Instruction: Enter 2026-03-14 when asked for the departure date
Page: home
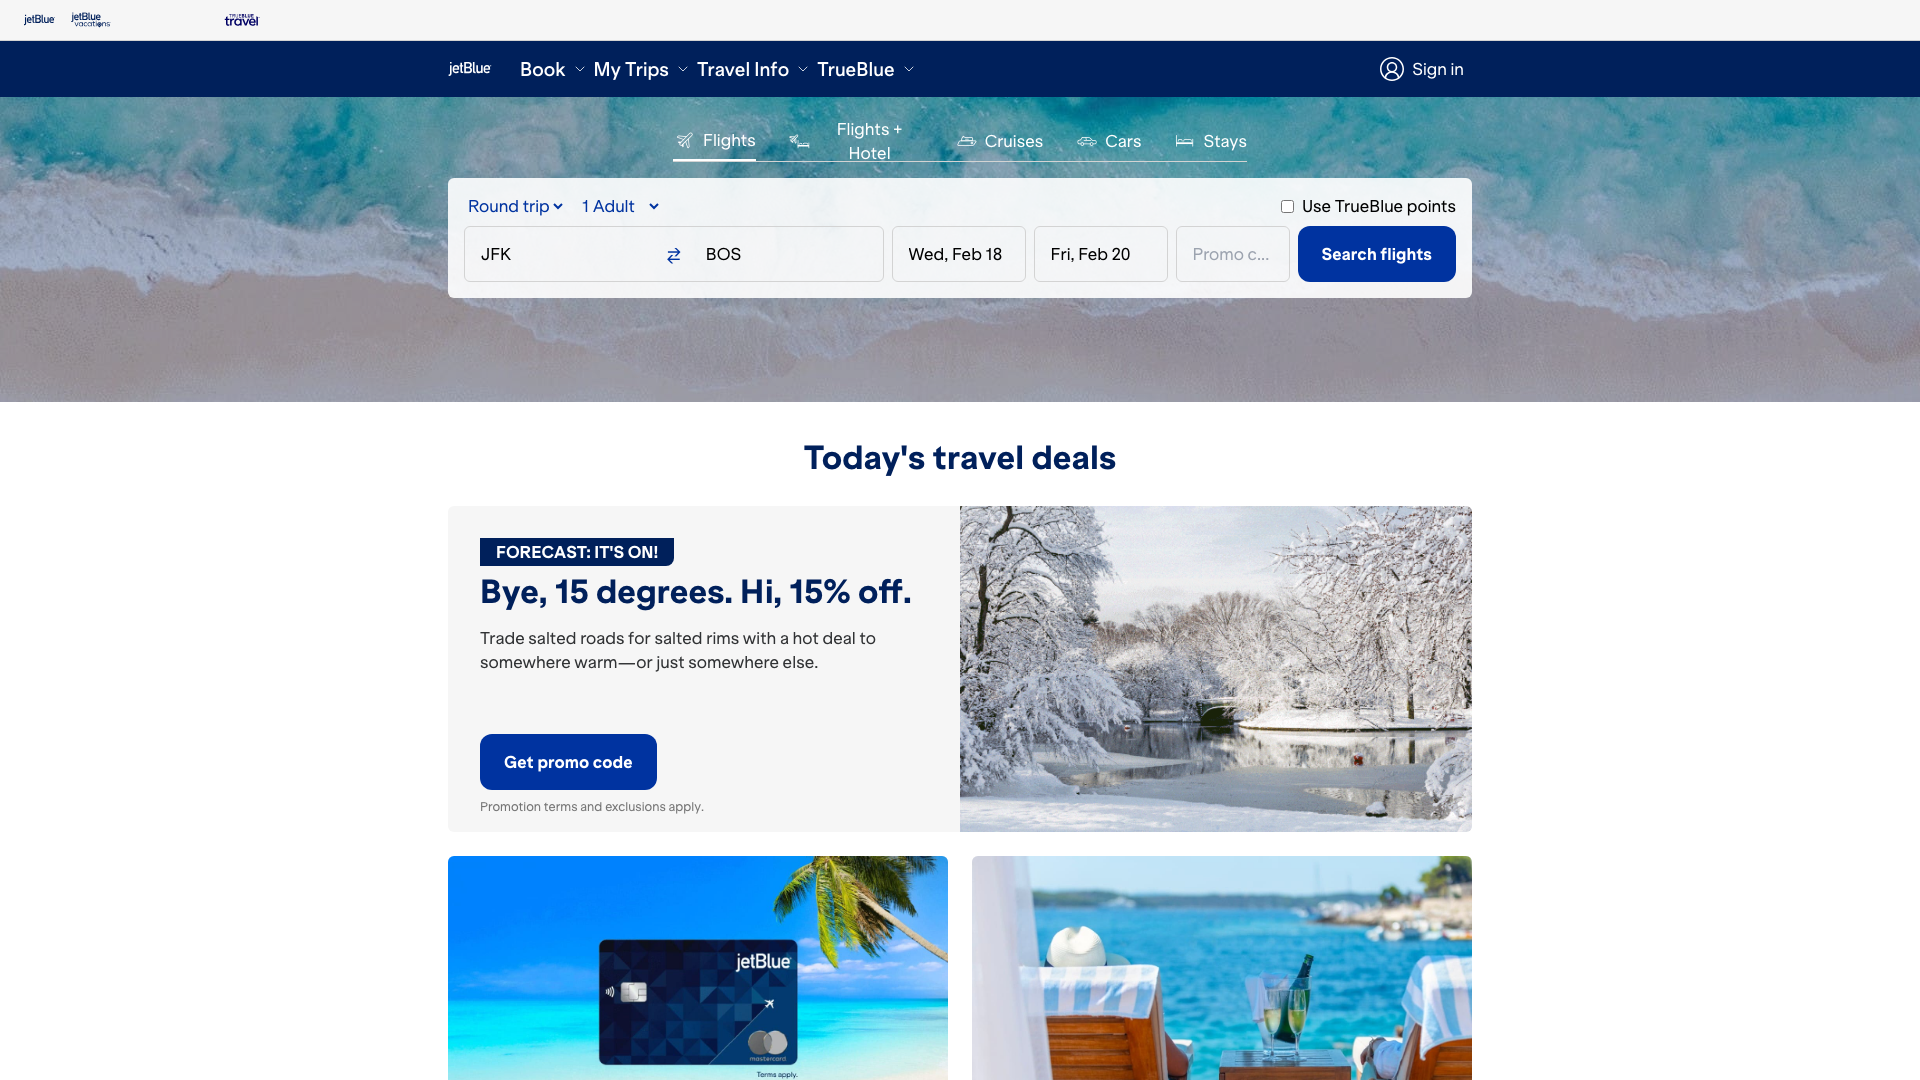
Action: type